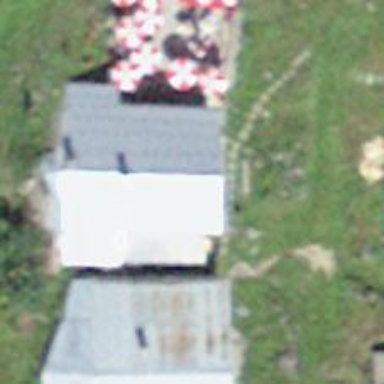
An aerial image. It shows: Restaurant.